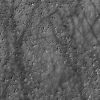
Atmospheric dust classification: not_dusty